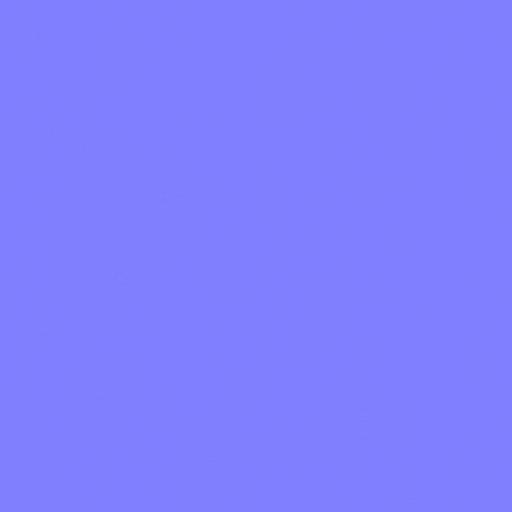
colorful terrazzo white